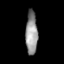
Tissue: lung
Cell type: Epithelial cells
Senescence score: 0.191
Nuclear area (px): 511
Mean DAPI intensity: 147.196